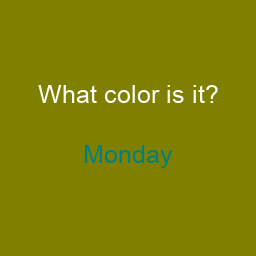
Color: teal
Background color: olive
Question text color: white